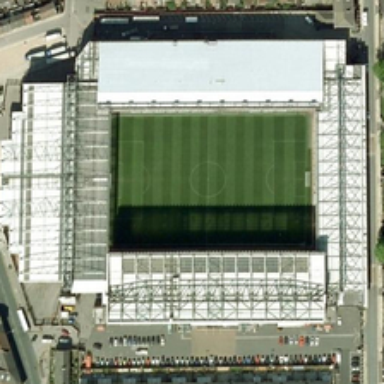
Some buildings and cars are around a football field surrounded by white buildings .